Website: bh-photo
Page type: gifting
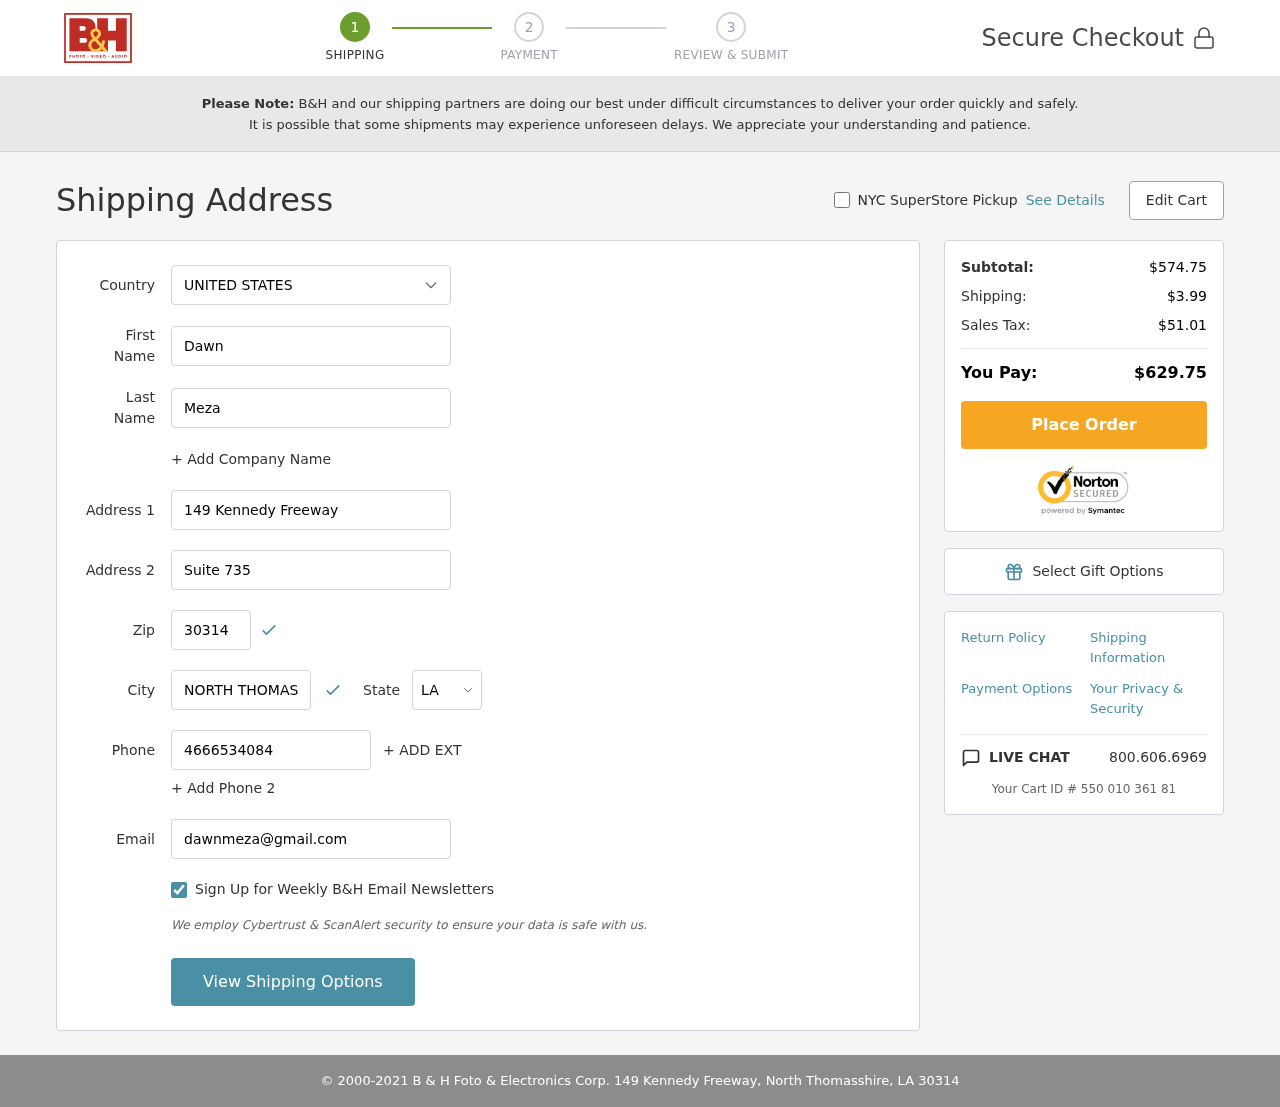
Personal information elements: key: PII_CITY
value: North Thomasshire
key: PII_COUNTRY
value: United States
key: PII_EMAIL
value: dawnmeza@gmail.com
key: PII_FIRSTNAME
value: Dawn
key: PII_LASTNAME
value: Meza
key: PII_PHONE
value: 4666534084
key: PII_POSTCODE
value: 30314
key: PII_STATE_ABBR
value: LA
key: PII_STREET
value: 149 Kennedy Freeway
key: PII_STREET2
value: Suite 735
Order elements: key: ORDER_SUBTOTAL
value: $574.75
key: ORDER_SHIPPING_COST
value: $3.99
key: ORDER_TAX
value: $51.01
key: ORDER_TOTAL
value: $629.75
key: ORDER_ID
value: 550 010 361 81